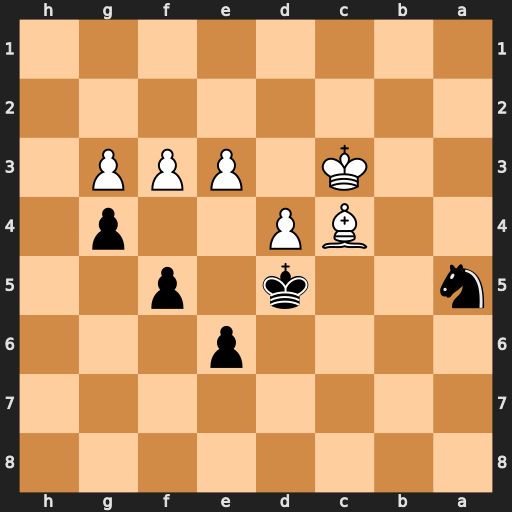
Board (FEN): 8/8/4p3/n2k1p2/2BP2p1/2K1PPP1/8/8
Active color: b
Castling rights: -
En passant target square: -
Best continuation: Nxc4 e4+ fxe4 fxe4+ Kxe4